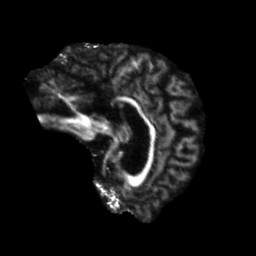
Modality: FA
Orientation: sagittal
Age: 51
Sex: male
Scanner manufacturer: siemens
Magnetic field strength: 3 T
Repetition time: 5.47 s
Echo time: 0.0854 s